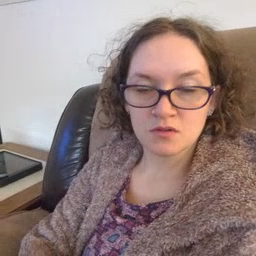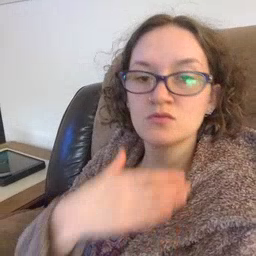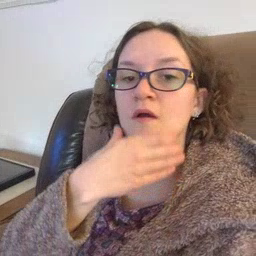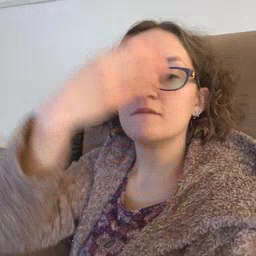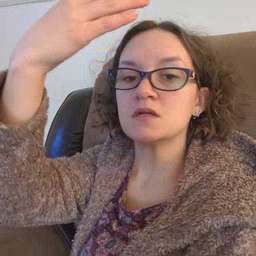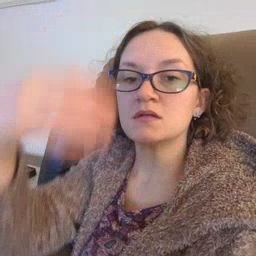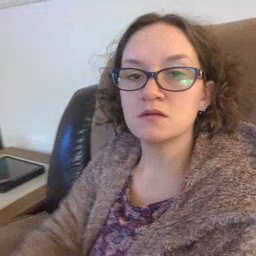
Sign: giraffe